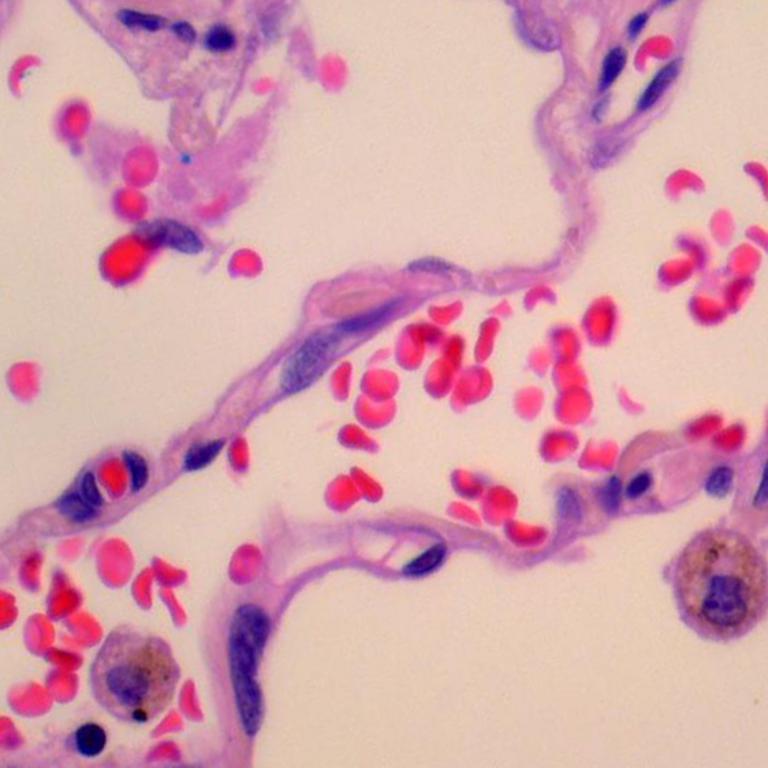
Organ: lung
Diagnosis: benign